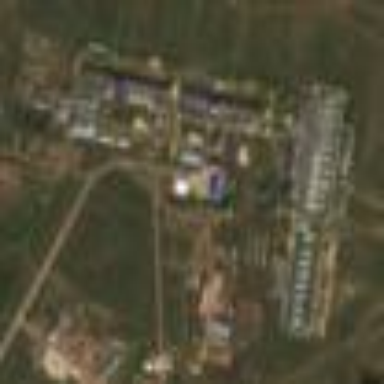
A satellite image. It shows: Industrial area with gas substation. The compression substation is fenced off for security.